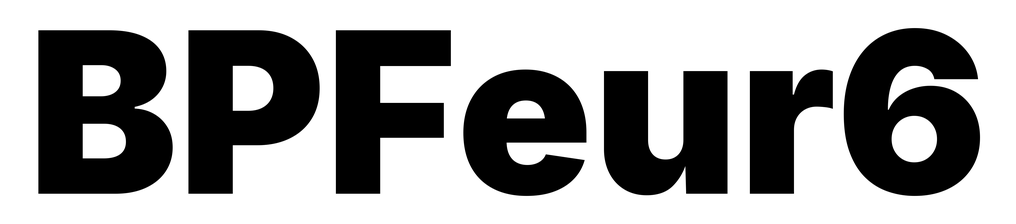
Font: Inter_Black